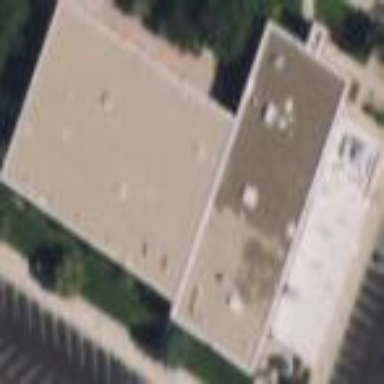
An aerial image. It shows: University building.